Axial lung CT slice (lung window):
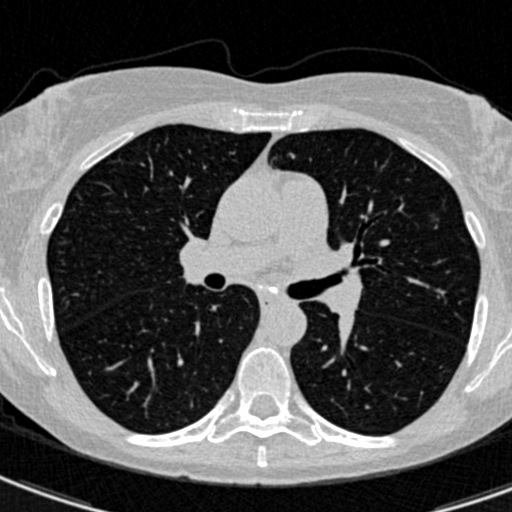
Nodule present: no